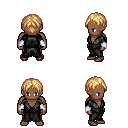
a pixel art fantasy rpg character, male body template, human, dark skin, gray robe, metal pants, light blonde parted hairstyle, white cloth bracers, brown shoes, four views (front, back, left, right), 2x2 character sprite sheet, small pixel art, hard edges, no anti-aliasing